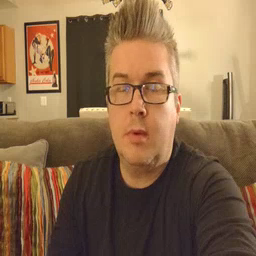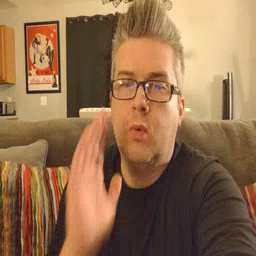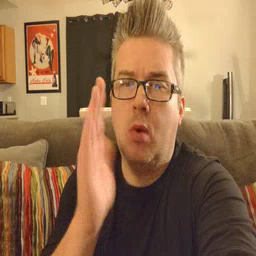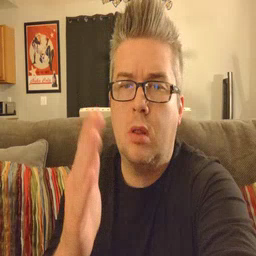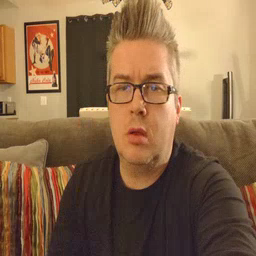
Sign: will